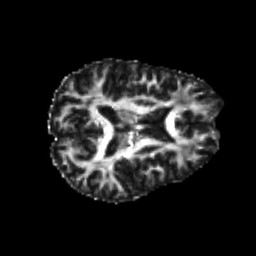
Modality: FA
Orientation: axial
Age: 24
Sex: male
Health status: healthy
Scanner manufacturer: philips
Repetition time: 7.386 s
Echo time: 0.08599 s